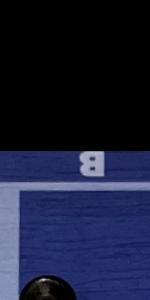
Label: Empty